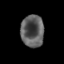
Tissue: skin
Cell type: Epithelial cells
Senescence score: 0.2586
Nuclear area (px): 727
Mean DAPI intensity: 92.455